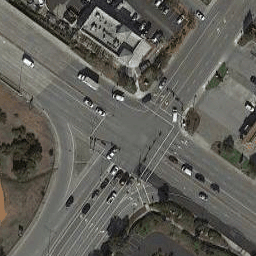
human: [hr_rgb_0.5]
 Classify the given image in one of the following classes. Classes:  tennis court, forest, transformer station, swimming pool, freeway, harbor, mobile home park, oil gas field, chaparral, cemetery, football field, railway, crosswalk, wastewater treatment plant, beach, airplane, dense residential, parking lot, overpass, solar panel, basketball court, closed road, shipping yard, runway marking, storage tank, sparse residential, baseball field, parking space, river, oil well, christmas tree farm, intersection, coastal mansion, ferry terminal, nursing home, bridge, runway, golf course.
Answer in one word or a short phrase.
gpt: intersection